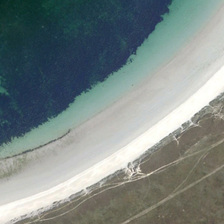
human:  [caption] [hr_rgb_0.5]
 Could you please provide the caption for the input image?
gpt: yellow beach are near green ocean .

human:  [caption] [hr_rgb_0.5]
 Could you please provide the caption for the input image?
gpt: yellow beach are near green ocean .

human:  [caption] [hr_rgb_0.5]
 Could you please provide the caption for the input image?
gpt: yellow beach are near green ocean .

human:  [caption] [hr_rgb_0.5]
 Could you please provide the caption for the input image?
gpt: yellow beach are near green ocean .

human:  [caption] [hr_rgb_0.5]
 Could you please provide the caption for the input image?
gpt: yellow beach are near green ocean .